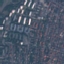
Land use / land cover: Residential